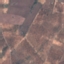
Land use / land cover: PermanentCrop